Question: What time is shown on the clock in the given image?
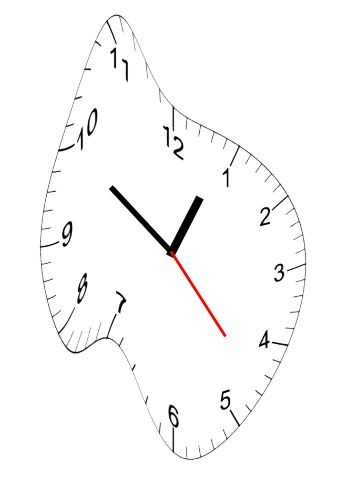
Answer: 12:50:23